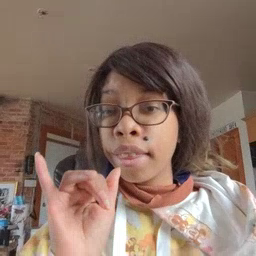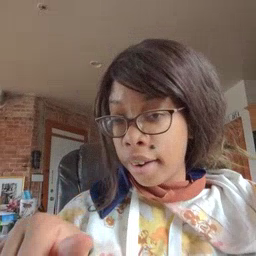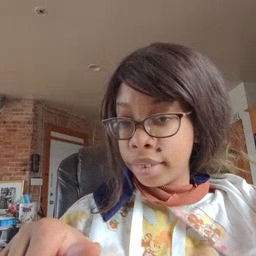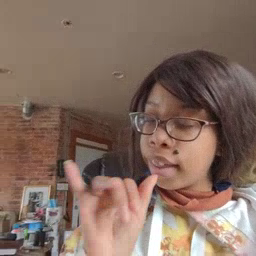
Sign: that